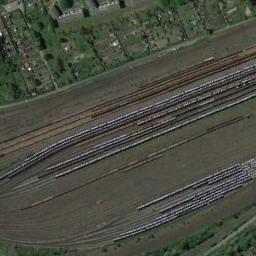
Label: railway